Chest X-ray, PA view. Patient: 66 years old, sex M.
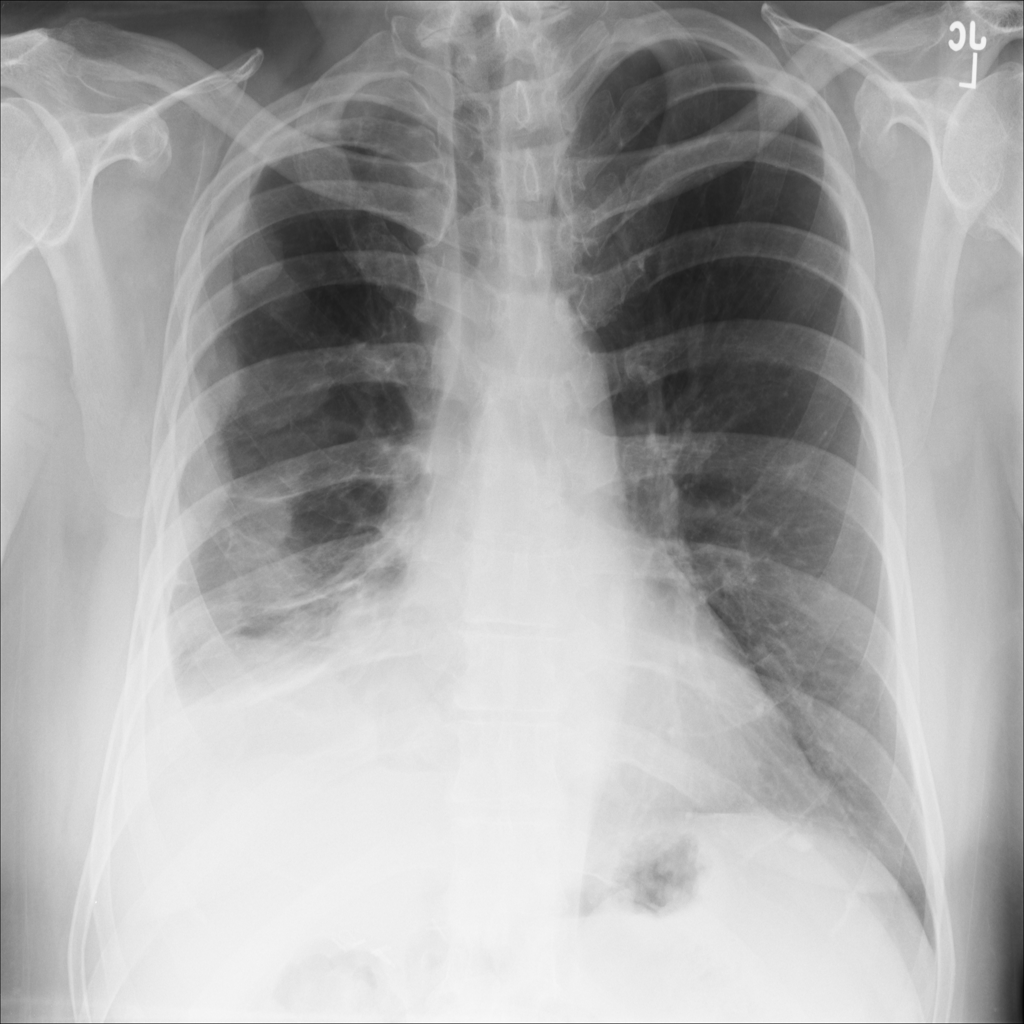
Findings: Effusion, Infiltration, Mass